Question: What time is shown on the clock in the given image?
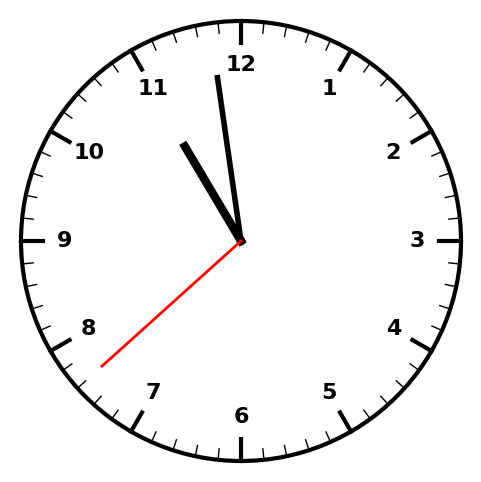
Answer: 10:58:38